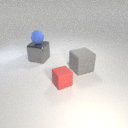
small blue rubber sphere above large gray metal cube